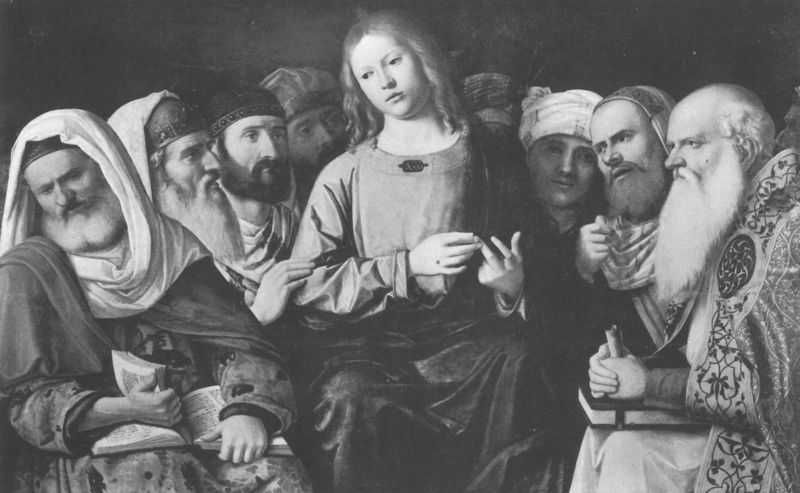
Titel: Jesus vor den Gelehrten
Künstler: Cima da Conegliano
Institution: Warschau, Muzeum Narodowe
Schlagwörter: gruppe, kopf, menschen, finger, frau, hut, hüte, männer, schleier, bart, bärte, gesichter, geschichte, gelehrte, gewand, haare, mantel, bücher, könig, junge, geneigt, buch, jesus, priester, könige, jünger, maria, nachdenklichkeit, erzählen, zählen, alte meister, um, zählt